一年级 · 立体几何学
正方体下面画 " $\checkmark$ "，圆柱下面画 "o" 。 (8 分)
$\square \square$
$\square$
$\square \bigcirc$
$\square$
$\square$
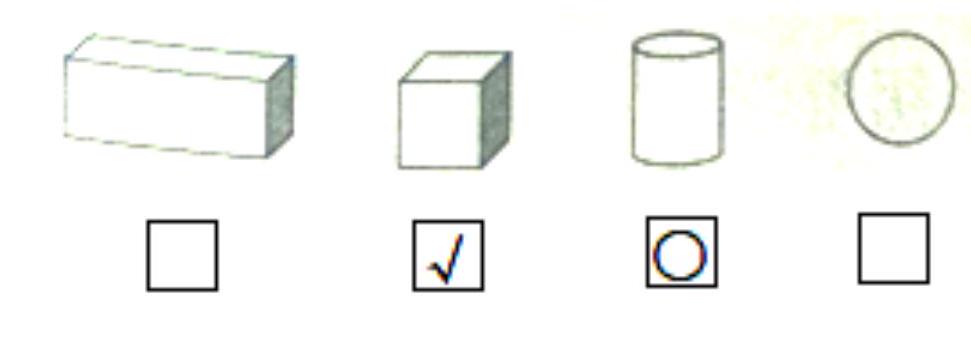
答案: 解